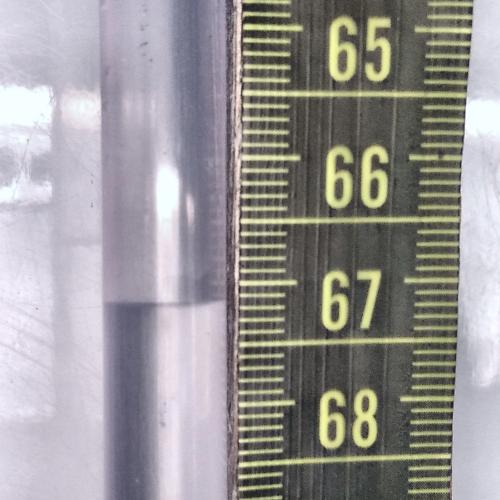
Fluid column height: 67.2 cm